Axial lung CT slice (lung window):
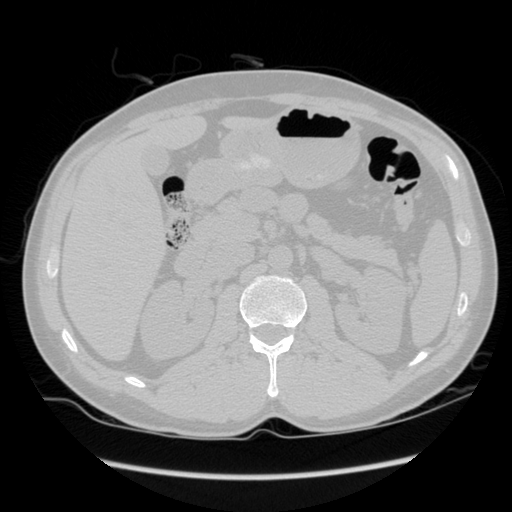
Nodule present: no